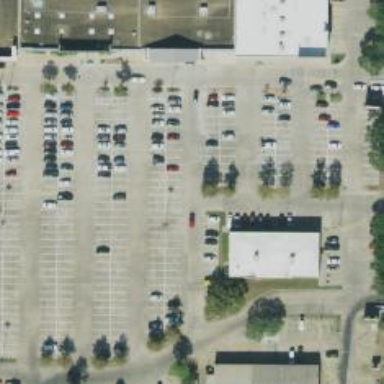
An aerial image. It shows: Parking space is available.